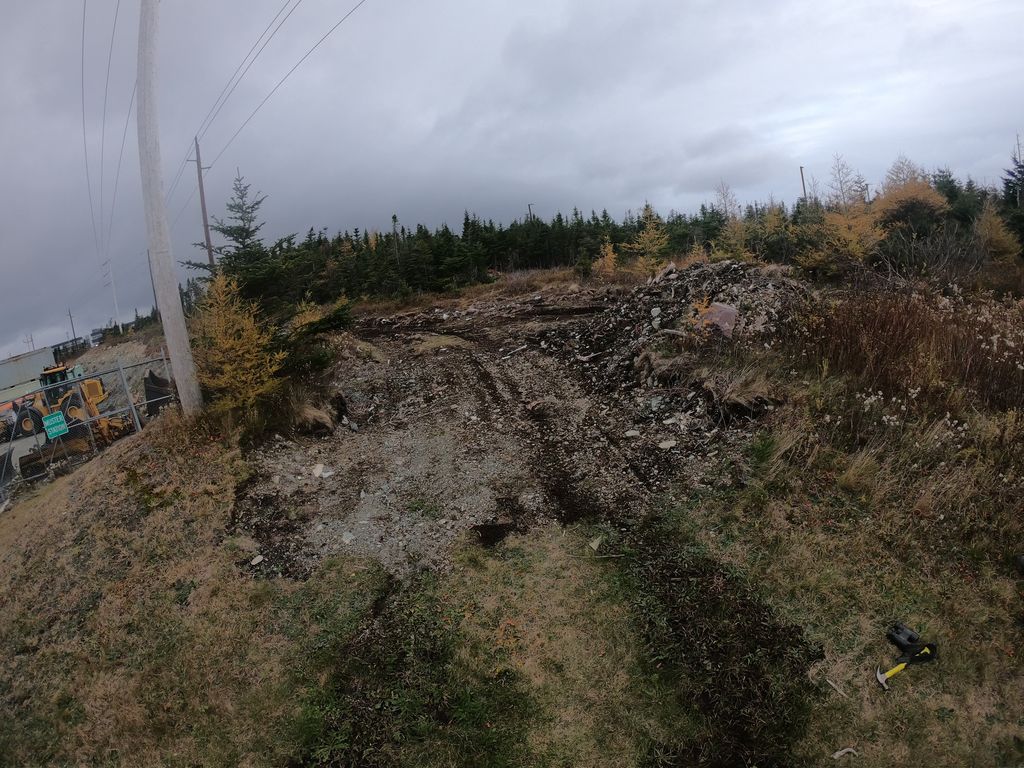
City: st_johns